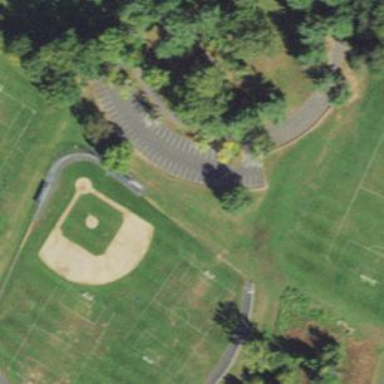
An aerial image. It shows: Baseball pitch for leisure land activities.